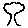
Label: tree